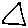
Label: triangle